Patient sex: F
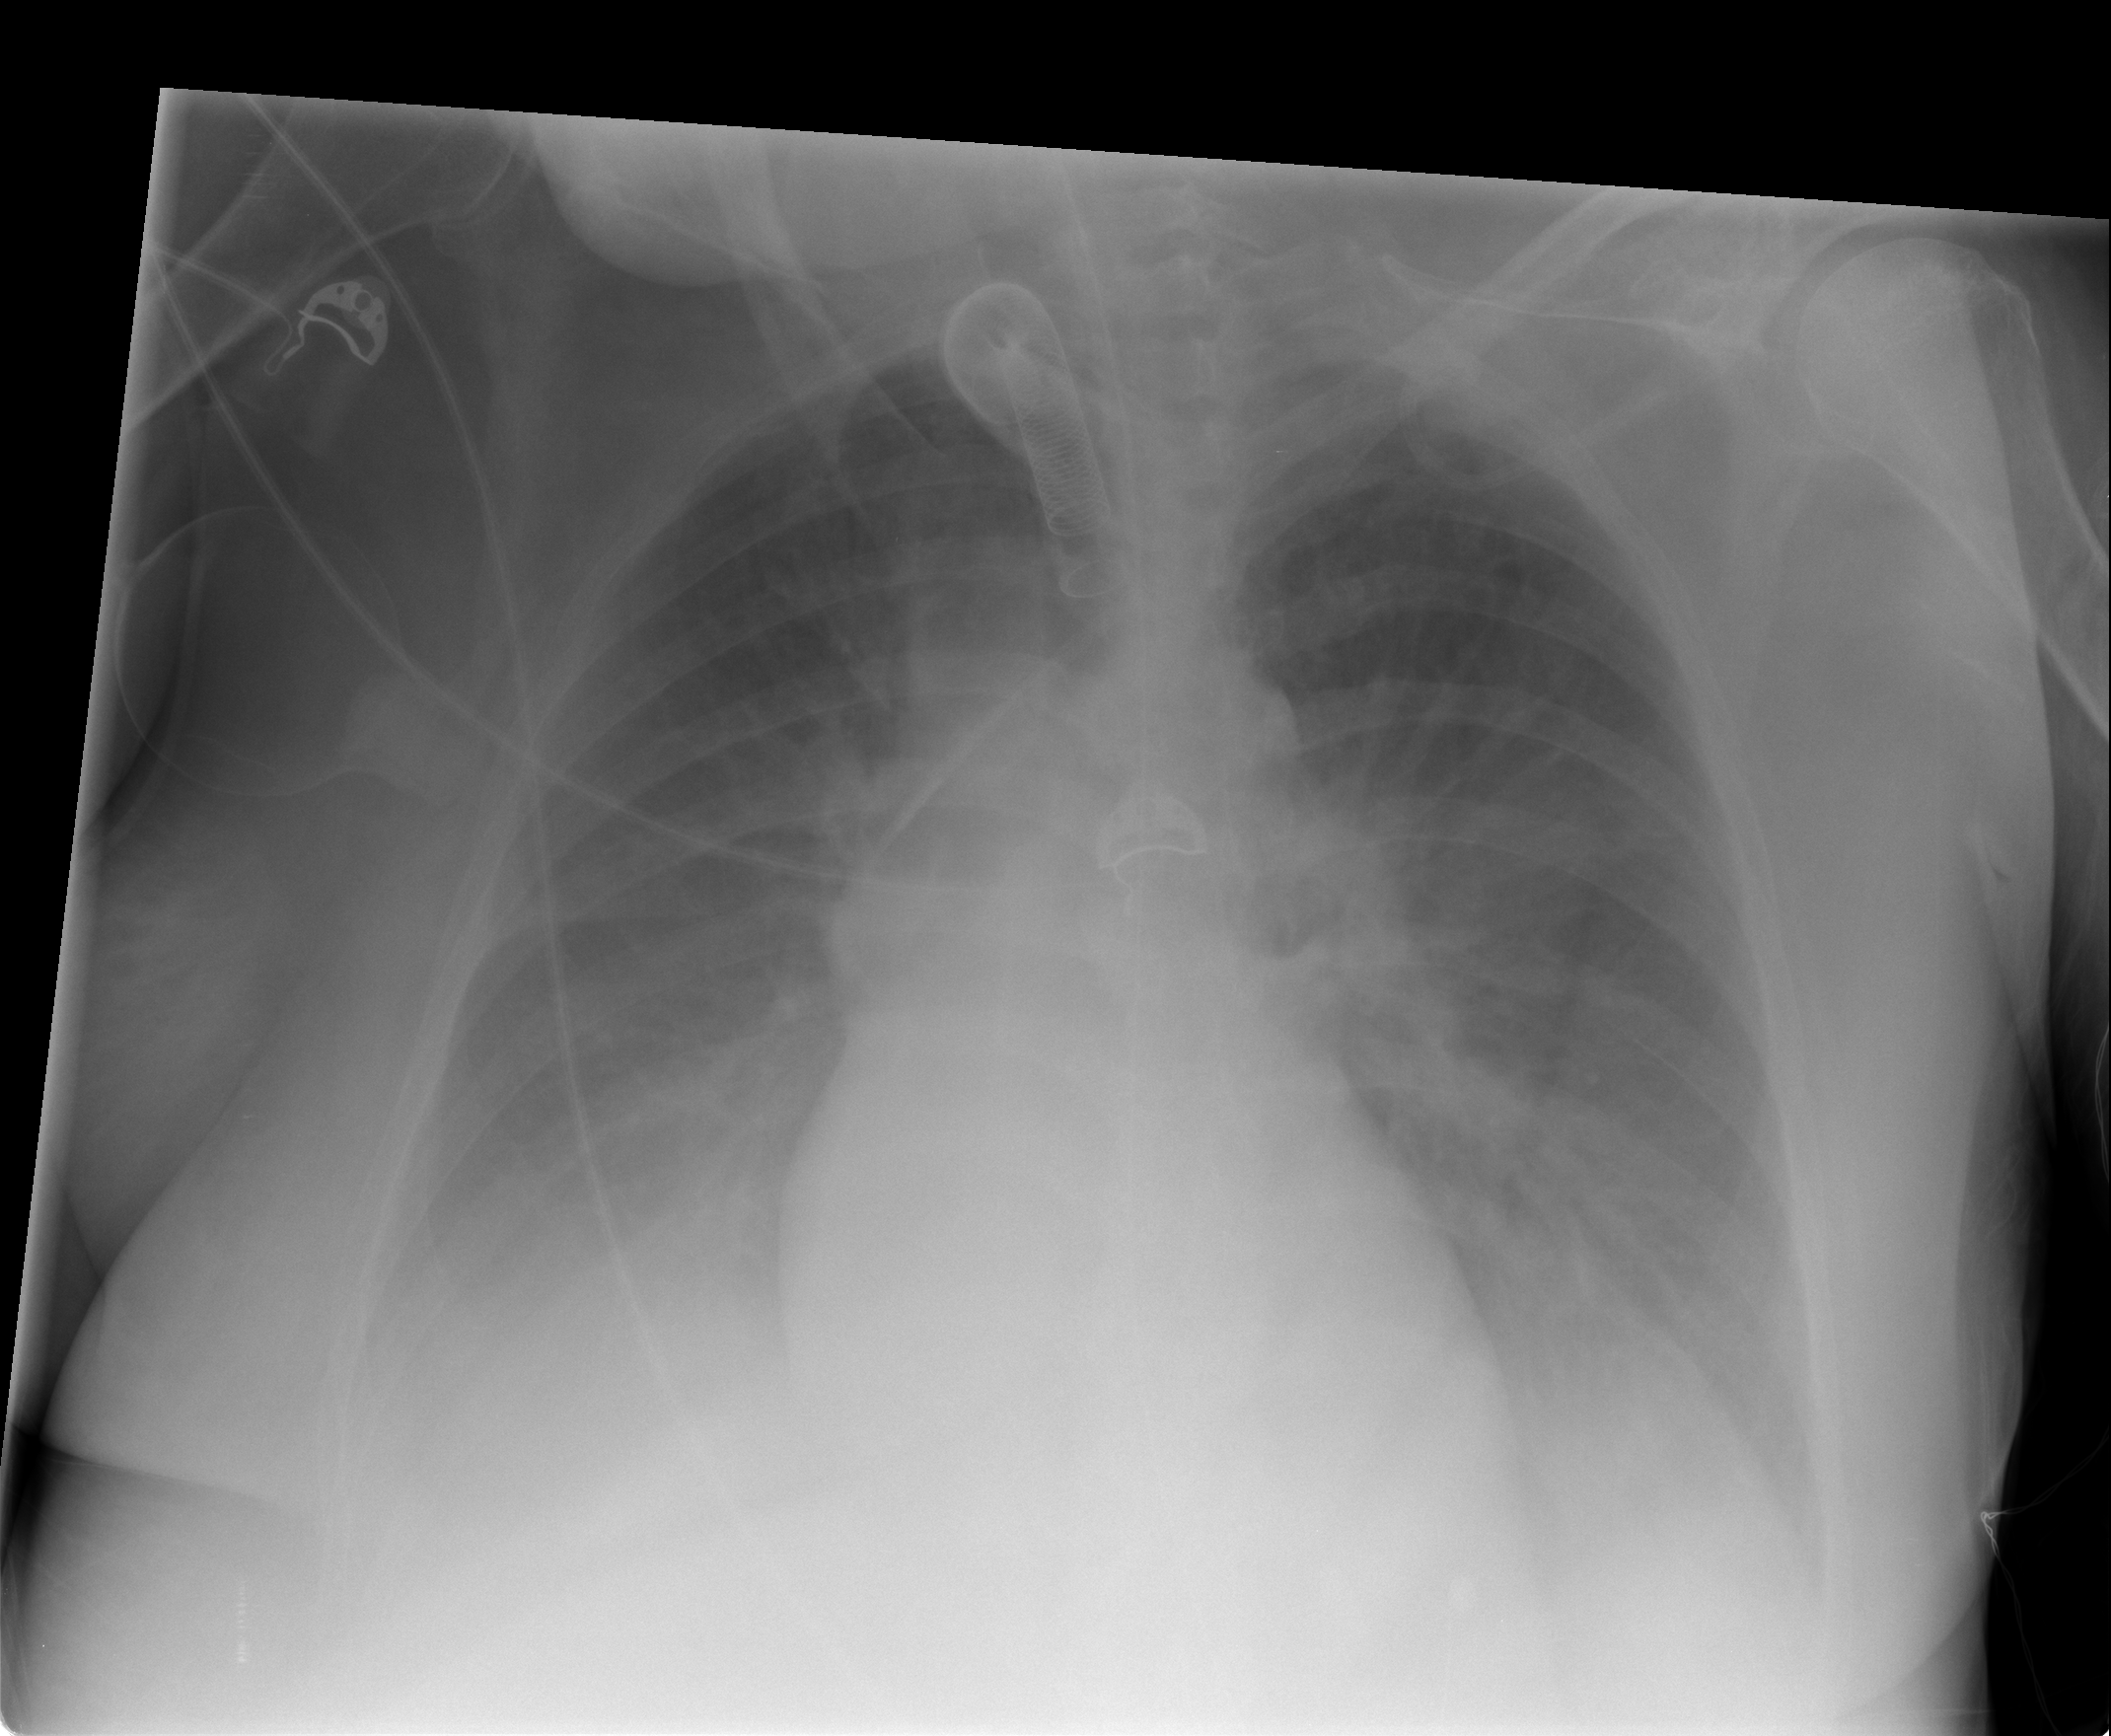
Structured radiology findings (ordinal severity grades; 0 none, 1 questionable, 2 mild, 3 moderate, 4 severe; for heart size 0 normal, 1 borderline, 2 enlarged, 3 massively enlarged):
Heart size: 1
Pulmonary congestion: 2
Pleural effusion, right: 2
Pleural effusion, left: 2
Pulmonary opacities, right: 0
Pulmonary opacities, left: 0
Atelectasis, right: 2
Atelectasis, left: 2